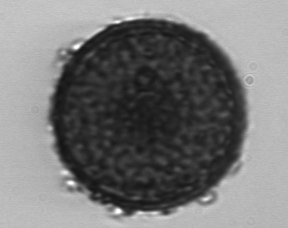
Label: Coscinodiscus